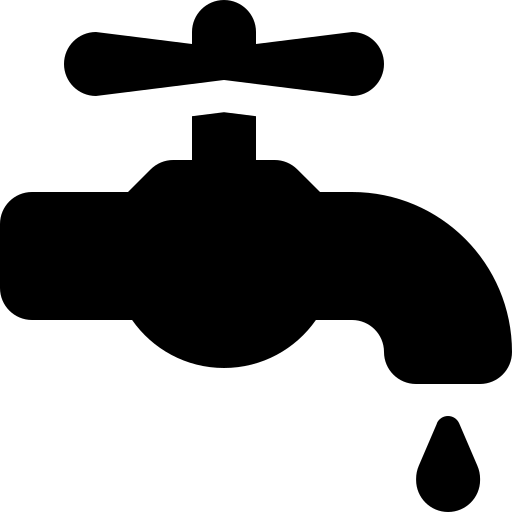
Tags: icon, FontAwesome, fa-icon, solid, faucet, drip